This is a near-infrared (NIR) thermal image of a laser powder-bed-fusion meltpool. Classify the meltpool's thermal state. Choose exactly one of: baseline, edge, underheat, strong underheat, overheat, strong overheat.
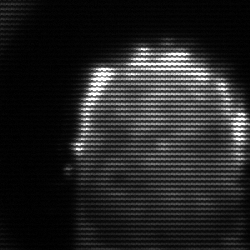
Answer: baseline